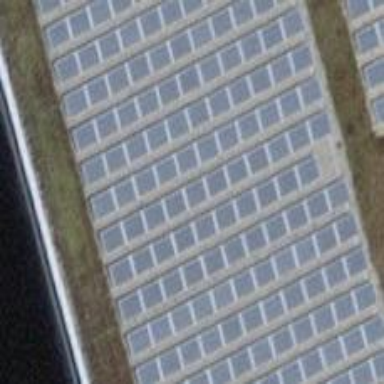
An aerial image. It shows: Solar power generator utilizing photovoltaic technology with solar photovoltaic panels.